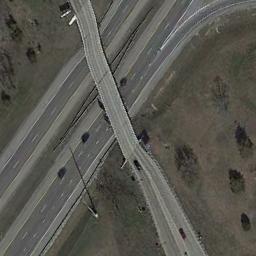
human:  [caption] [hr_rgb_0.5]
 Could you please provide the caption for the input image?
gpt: Several cars are on the road under the overpass .

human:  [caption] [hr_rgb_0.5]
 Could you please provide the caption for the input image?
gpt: The overpass is next to the bare land and some trees .

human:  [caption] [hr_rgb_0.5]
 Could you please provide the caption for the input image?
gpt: The cross-line overpass is over the road on the lawn .

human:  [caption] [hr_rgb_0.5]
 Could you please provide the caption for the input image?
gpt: There are many trees and small houses around these overpasses .

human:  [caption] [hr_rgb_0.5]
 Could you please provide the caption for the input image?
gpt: There are brown lawns and some bushes beside the overpass .